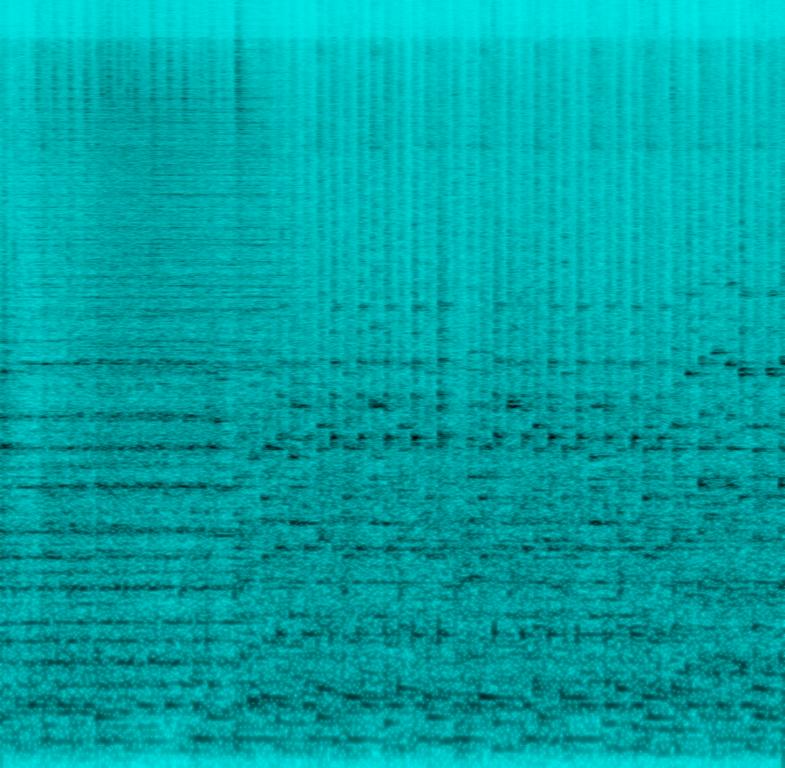
This is a latin dance music piece. There is a heavy use of percussive elements such as marimba and steel percussion. They act both as the melodic and the rhythmic background. The atmosphere of the performance is lively and cheerful. This piece could be used as an accompaniment piece for latin dance courses.